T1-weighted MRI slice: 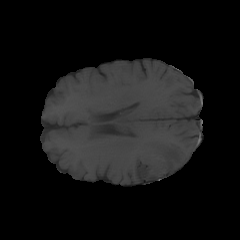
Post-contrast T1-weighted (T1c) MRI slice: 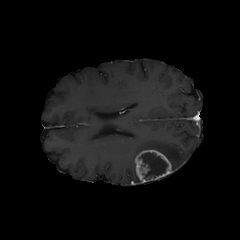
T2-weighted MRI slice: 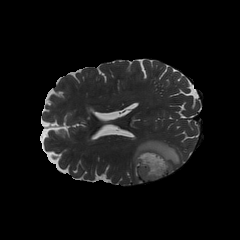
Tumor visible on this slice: yes